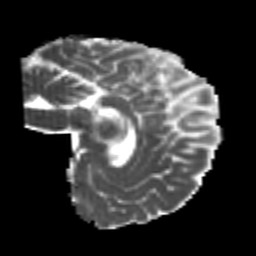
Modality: MD
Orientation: sagittal
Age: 20
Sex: female
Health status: healthy
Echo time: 0.074 s